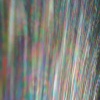
Label: sunburn